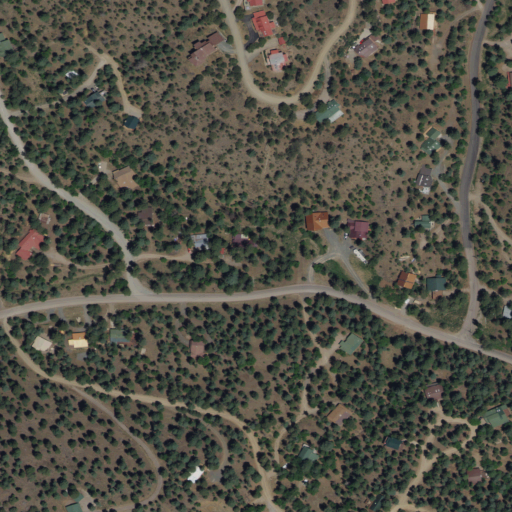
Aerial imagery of valley in New Mexico named Spring Canyon containing evergreen forest, open development, and low intensity development